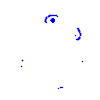
Particle: electron